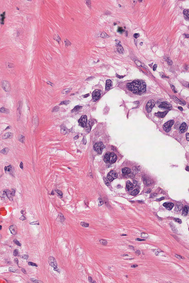
Tumor epithelial tissue: yes
Tumor-associated stroma tissue: yes
Normal tissue: no